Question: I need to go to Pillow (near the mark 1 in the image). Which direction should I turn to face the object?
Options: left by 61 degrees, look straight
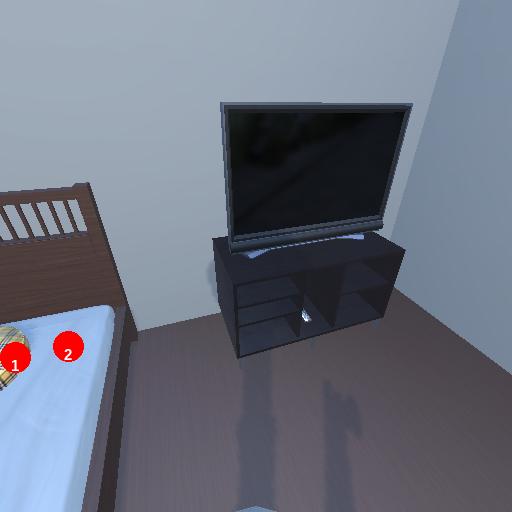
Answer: left by 61 degrees